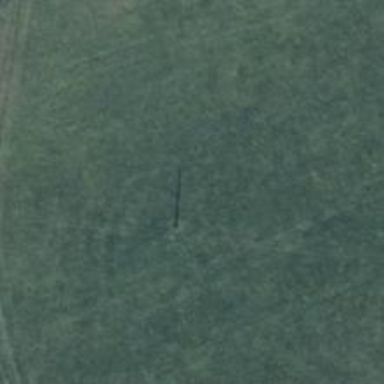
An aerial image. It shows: Power pole.